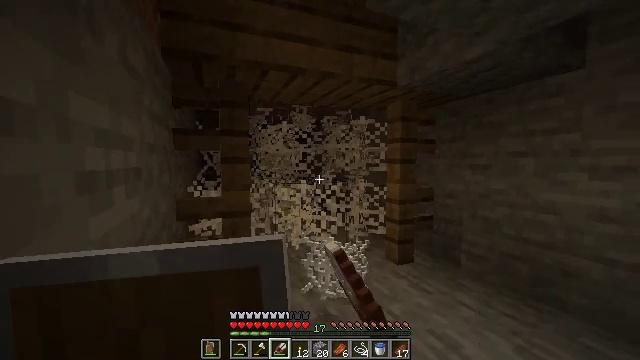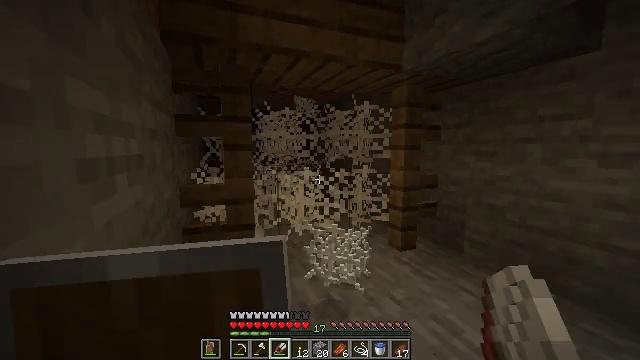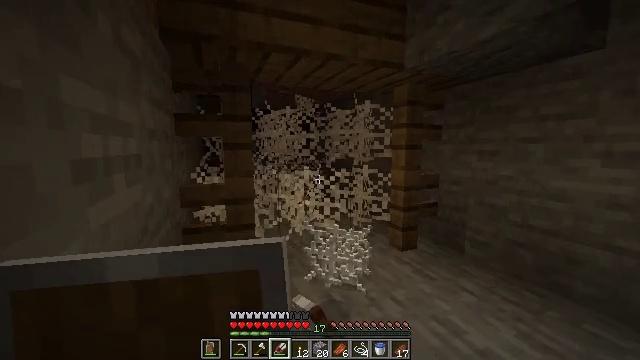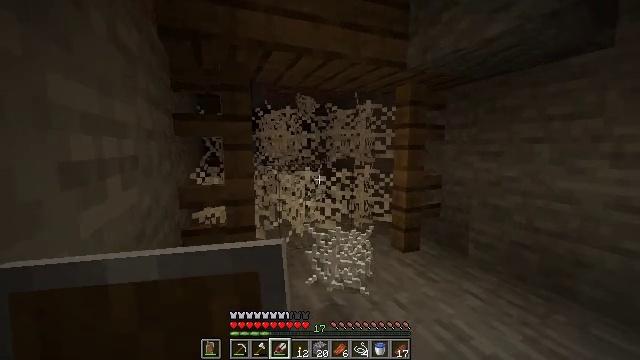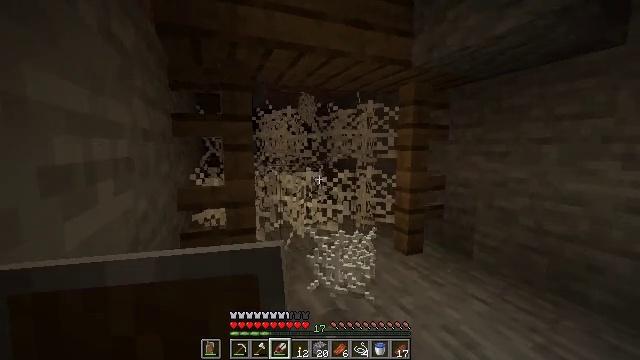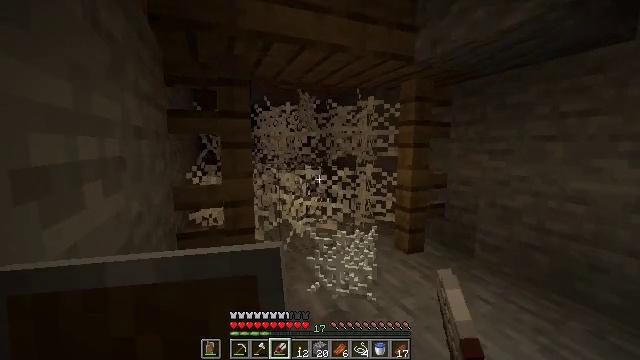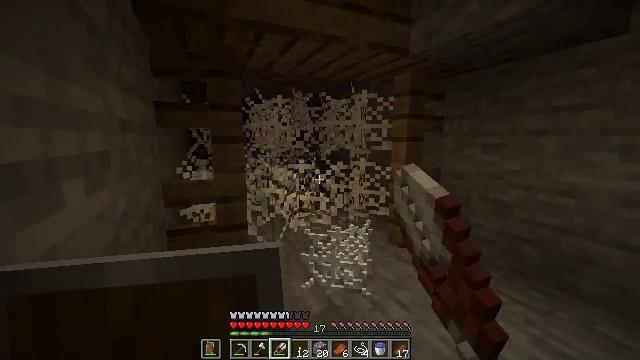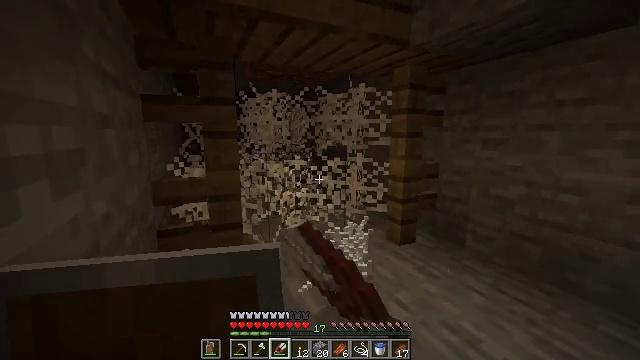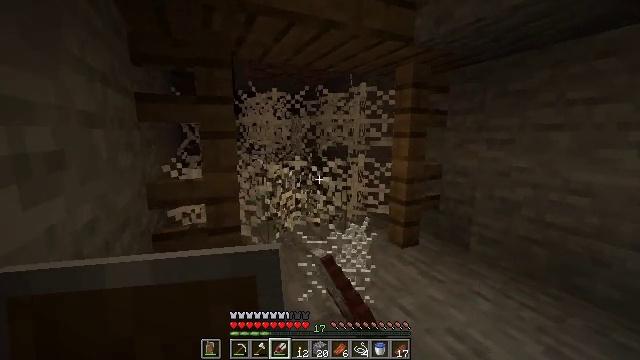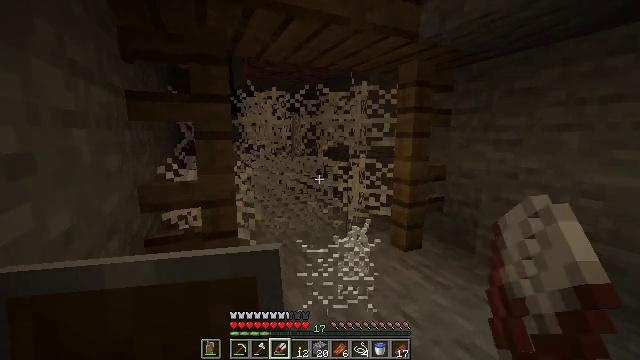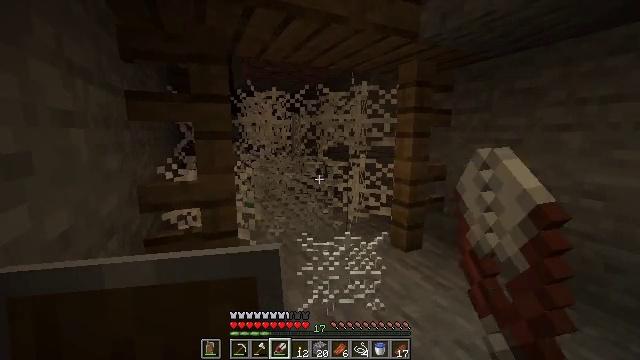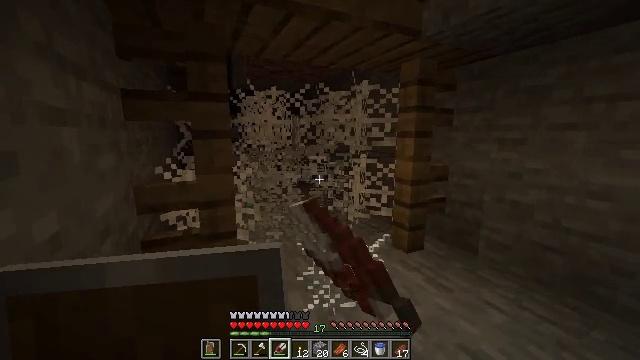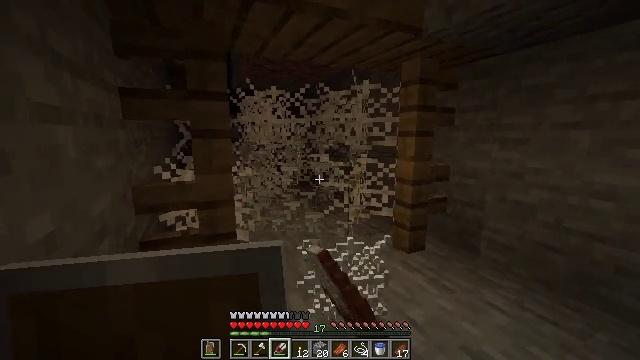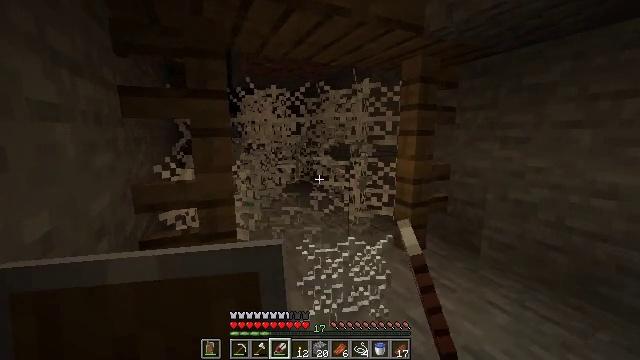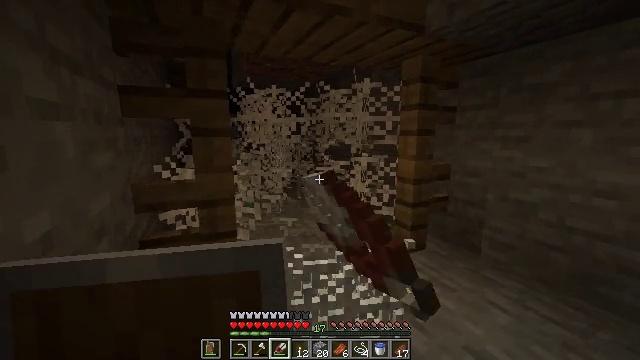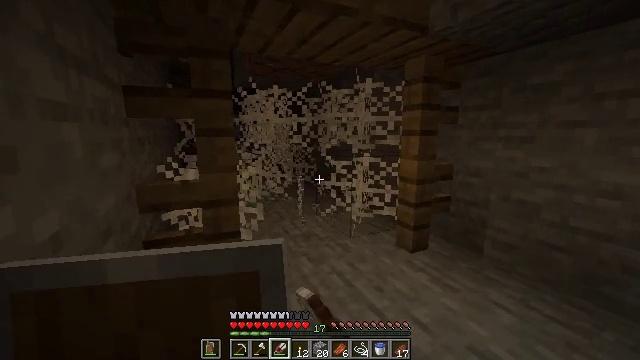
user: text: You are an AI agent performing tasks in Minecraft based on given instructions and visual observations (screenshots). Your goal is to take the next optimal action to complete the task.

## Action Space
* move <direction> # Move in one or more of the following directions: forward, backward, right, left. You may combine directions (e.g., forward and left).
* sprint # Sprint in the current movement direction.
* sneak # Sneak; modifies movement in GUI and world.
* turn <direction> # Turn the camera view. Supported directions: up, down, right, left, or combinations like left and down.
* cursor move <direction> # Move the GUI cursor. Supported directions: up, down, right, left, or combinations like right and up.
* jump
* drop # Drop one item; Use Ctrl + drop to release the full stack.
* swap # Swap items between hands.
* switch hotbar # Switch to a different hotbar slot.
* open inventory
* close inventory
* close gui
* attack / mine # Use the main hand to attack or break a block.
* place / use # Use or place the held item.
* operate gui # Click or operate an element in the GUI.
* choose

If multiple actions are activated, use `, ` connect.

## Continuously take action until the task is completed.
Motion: motion action
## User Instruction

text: Remove the cobweb to avoid getting stuck.
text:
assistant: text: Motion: move left, sneak, turn down, attack / mine
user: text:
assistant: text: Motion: move left, sneak, attack / mine
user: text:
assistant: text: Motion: move forward and move left, sneak, attack / mine
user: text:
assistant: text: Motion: move forward and move left, sneak, attack / mine
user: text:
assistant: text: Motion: move forward and move left, sneak, attack / mine
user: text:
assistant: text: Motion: move forward, sneak, turn right and down, attack / mine
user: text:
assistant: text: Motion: move forward, sneak, turn right and down, attack / mine
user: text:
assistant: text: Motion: move forward, sneak, attack / mine
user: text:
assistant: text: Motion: move forward, sneak, attack / mine
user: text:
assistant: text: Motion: sneak, attack / mine
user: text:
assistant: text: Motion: sneak, attack / mine
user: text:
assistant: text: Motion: sneak, attack / mine
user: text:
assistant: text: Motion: sneak, attack / mine
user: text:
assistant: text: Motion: sneak, attack / mine
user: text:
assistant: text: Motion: move left, sneak, attack / mine
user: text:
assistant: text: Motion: move forward and move left, sneak, attack / mine
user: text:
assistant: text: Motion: move forward and move left, sneak, attack / mine
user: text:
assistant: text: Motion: move forward and move left, sneak, attack / mine
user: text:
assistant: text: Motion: move forward and move left, sneak, attack / mine
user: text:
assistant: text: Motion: move forward and move left, sneak, attack / mine
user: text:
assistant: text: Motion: move forward and move left, sneak, attack / mine
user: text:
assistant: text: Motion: move forward and move left, sneak, attack / mine
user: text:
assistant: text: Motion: sneak, attack / mine
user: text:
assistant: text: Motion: sneak, attack / mine
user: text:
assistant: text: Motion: sneak, attack / mine
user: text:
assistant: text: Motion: sneak, attack / mine
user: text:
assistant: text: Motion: sneak, attack / mine
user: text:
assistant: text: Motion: sneak, attack / mine
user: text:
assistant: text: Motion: sneak, attack / mine
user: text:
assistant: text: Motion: sneak, attack / mine